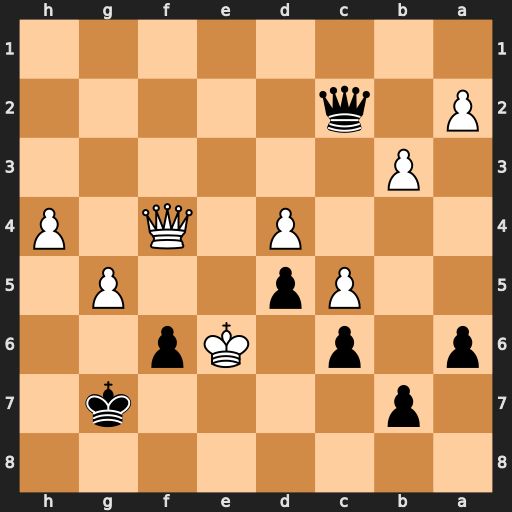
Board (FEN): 8/1p4k1/p1p1Kp2/2Pp2P1/3P1Q1P/1P6/P1q5/8
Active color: b
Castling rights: -
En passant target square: -
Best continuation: Qe4+ Qxe4 dxe4 gxf6+ Kf8 Kf5 e3